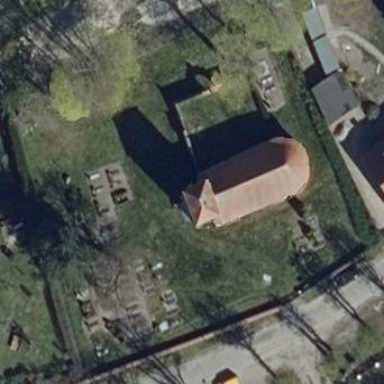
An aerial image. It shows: Grave yard.